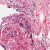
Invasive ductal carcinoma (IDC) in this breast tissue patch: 0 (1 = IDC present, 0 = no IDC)